【题型】选择题　【知识点】解析几何　【难度】easy
如图所示，已知$A(-2,0)$，$B(2,0)$，$C(0,2)$，$E(-1,0)$，$F(1,0)$，一束光线从$F$点出发射到$BC$上的$D$\\
点经$BC$反射后，再经$AC$反射，落在线段$AE$上（不含端点），则直线$FD$的斜率的取值范围是（ ）

\noindent \hspace{2em}A. $(-\infty,-2)$ \hspace{3em} B. $(4,+\infty)$\\
\noindent \hspace{2em}C. $(2,+\infty)$ \hspace{3em} D. $(1,+\infty)$
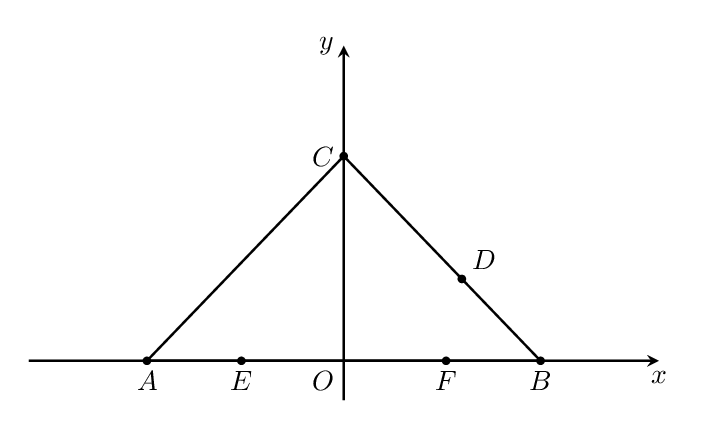
【解答】
\noindent 【答案】B\\
\noindent 【分析】从特殊位置考虑，满足$k_{A_1F}<k_{FD}$即可.\\
\noindent 【解析】如图所示，从特殊位置考虑.\\
\noindent $\because$点$A(-2,0)$关于直线$BC:x+y=2$的对称点为$A_1(2,4)$，\\
\noindent $\therefore$直线$A_1F$的斜率$k_{A_1F}=4$，$\therefore k_{A_1F}<k_{FD}$.\\
\noindent $\because E(-1,0)$关于直线$AC:y=x+2$的对称点为$E_1(-2,1)$，\\
\noindent 点$E_1(-2,1)$关于直线$BC:x+y=2$的对称点为$E_2(1,4)$，此时直线$E_2F$的斜率不存在.\\
\noindent 综上，$k_{FD}\in(4,+\infty)$.\\
\noindent 故选：B.

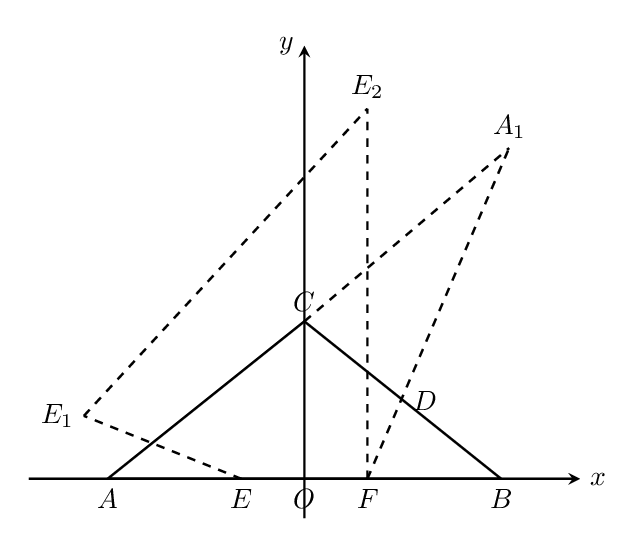